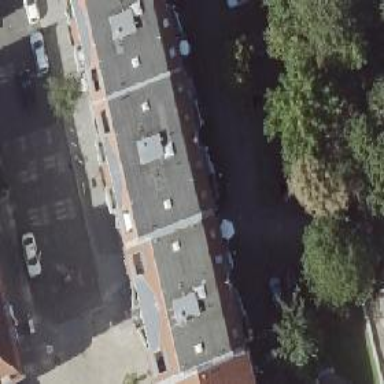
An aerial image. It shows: Building consisting of apartments with double saltbox roof shape.